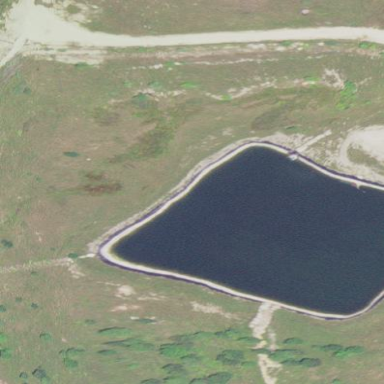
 man-made structure used for waste disposal in mining activities."